Interaction volume radius: 5 \u00c5
Interaction volume height: 25 \u00c5
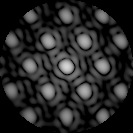
Disorder parameter: 0.1739